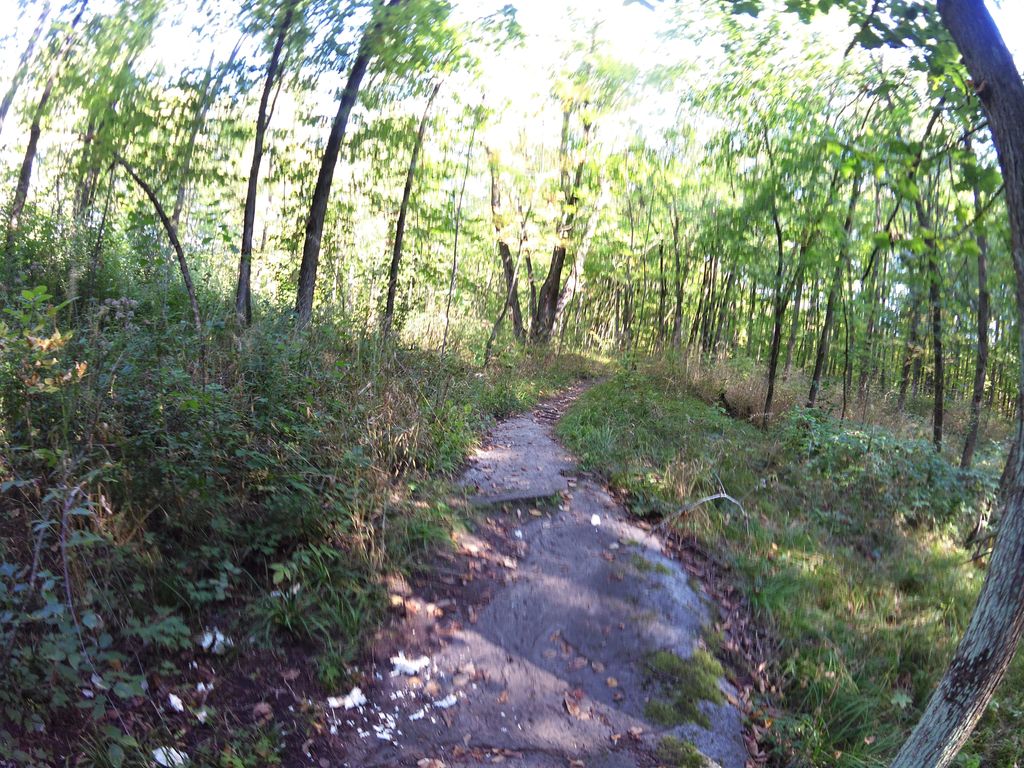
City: ottawa-gatineau